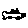
Label: car